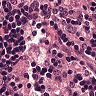
Metastatic tissue present: no